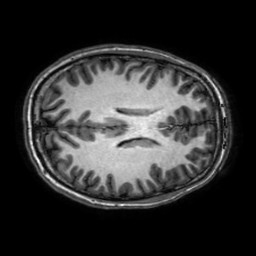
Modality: T1w
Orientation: axial
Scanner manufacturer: philips
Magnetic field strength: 3 T
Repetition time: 0.0096 s
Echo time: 0.0046 s